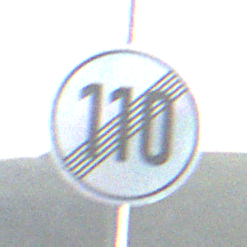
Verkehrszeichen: EndeGeschwindigkeit110
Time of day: SunriseSunset
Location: Outdoor (Nature)
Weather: PartlyCloudy
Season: Summer
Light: Natural